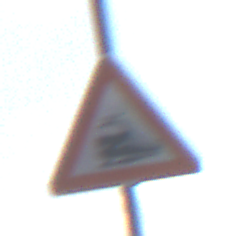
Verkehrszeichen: Bahnuebergang
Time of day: Midday
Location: Outdoor (Nature)
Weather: PartlyCloudy
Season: NotSpecified
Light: Natural